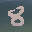
Label: 8